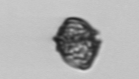
Label: Kryptoperidinium_triquetrum